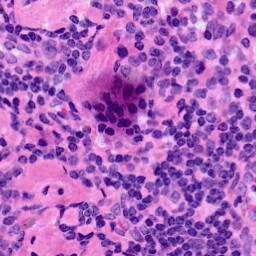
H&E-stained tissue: LymphNode